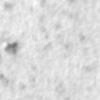
Label: no_change